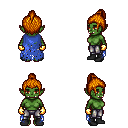
a pixel art fantasy rpg character, female body template, orc, green skin, blue tattered cape, metal pants, dark blonde short topknot hairstyle, gold gloves, black shoes, four views (front, back, left, right), 2x2 character sprite sheet, small pixel art, hard edges, no anti-aliasing